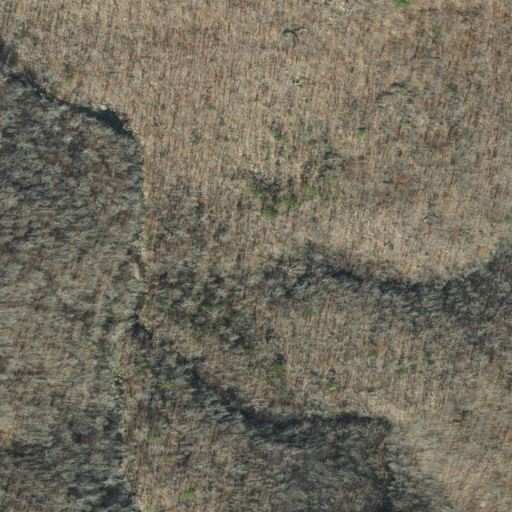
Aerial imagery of valley in Arkansas named Short Bobtail Hollow containing only deciduous forest